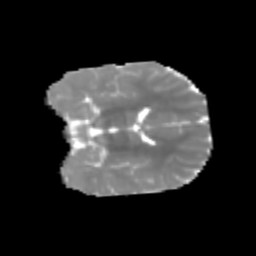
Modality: MD
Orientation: coronal
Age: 6
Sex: male
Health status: healthy